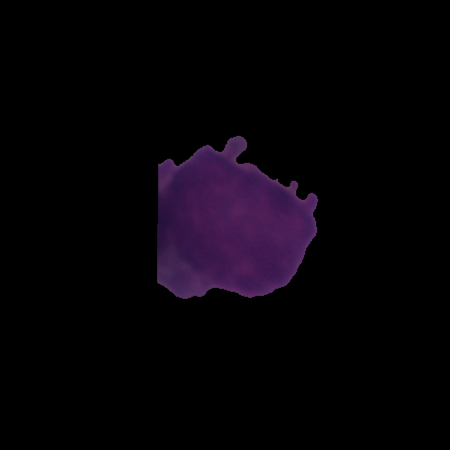
Label: healthy